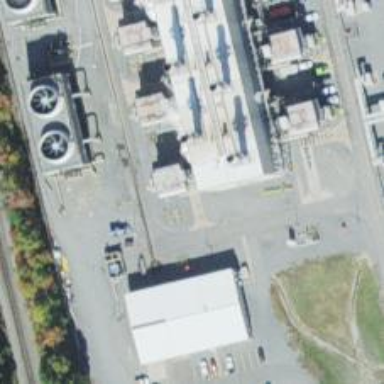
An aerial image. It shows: Gas turbine generator is in use.